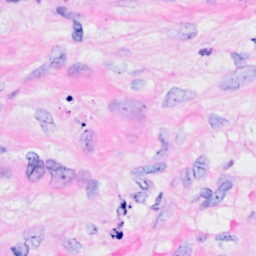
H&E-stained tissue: Breast